Field crop: maize
Growth stage: 2
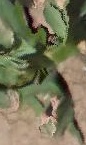
Species: maize